Question: i have a problem to download excel file. When im saving on server its worked ok. But when i try to download things goes wrong.This is my code:
'''
$result = getSoapResult($soapURL, $soapWSDL, $soapMETHOD, $inputParameters);
header("Content-Type: application/vnd.ms-excel; charset=utf-8");
header('Content-Disposition: attachment;filename="file_name.xls"');
header('Cache-Control: max-age=0');
$objExcel = new PHPExcel();
$objExcel->setActiveSheetIndex(0);
$rowCount = 1;
$column = 'A';
foreach($result as $key => $value){
if($rowCount == 1){
foreach($value as $k => $v){
$objExcel->getActiveSheet()->SetCellValue($column.$rowCount, $k);
$column++;
}
$rowCount++;
}
$column = 'A';
foreach($value as $k => $v){
$objExcel->getActiveSheet()->SetCellValue($column.$rowCount, $v);
$column++;
}
$rowCount++;
}
$objWriter = PHPExcel_IOFactory::createWriter($objExcel, 'Excel2007');
ob_clean();
$objWriter->save('php://output');
'''
it gives an excel file with this content:

I cant find answer from another questions with this problem.
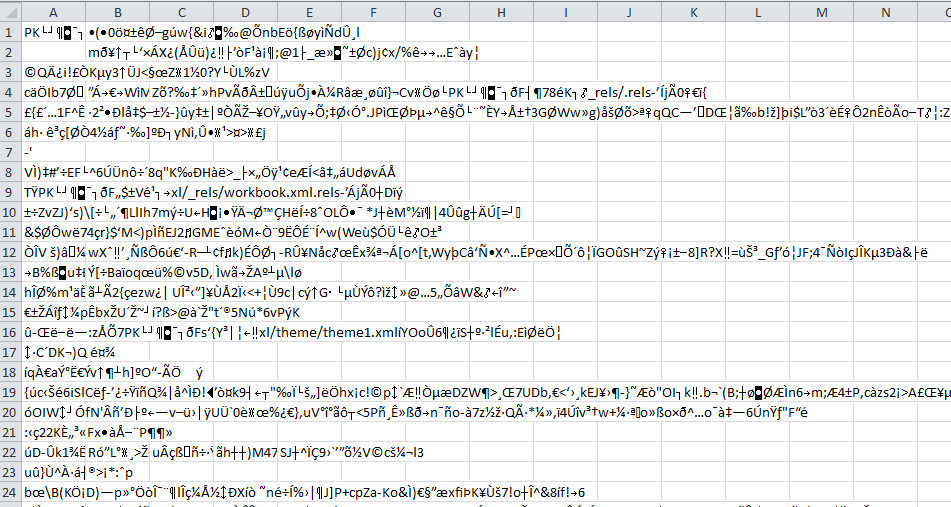
Answer: The PK at the begining gives away it's a 'zip' file. Coincidentally, 'xlsx' is a special kind of 'zip' file. Try to save the file as '.xlsx' instead of '.xls' and Excel should handle it correctly.
Given you're specifying 'Excel2007' as the format, you're getting an '.xlsx' file. If you need a '.xls' file, maybe you can use 'Excel2003' instead.